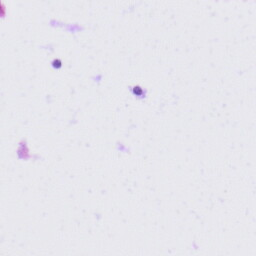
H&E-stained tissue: Tonsil